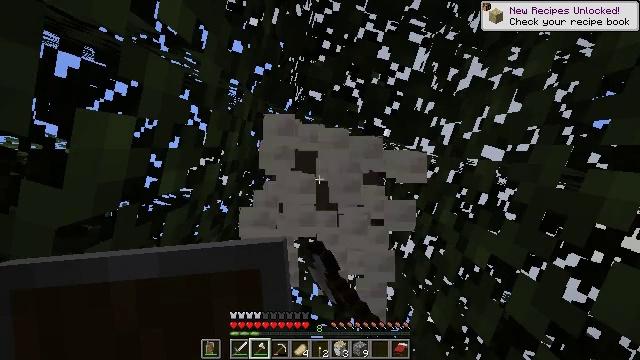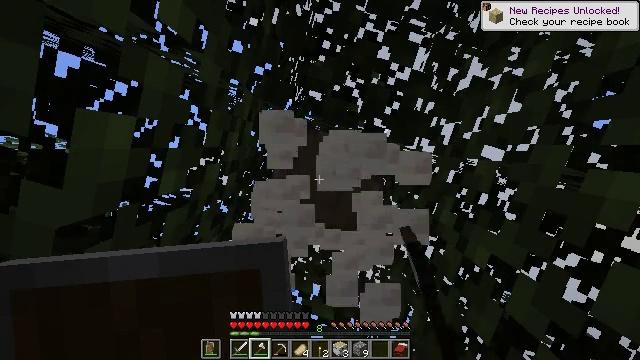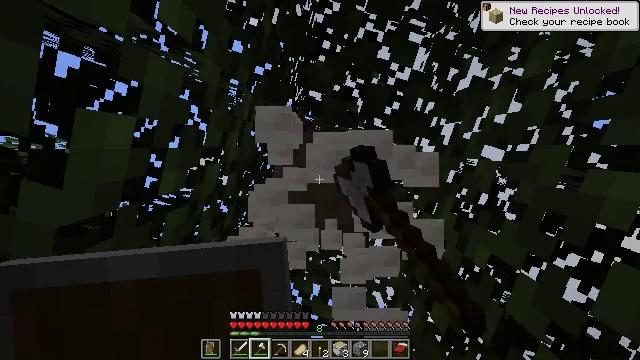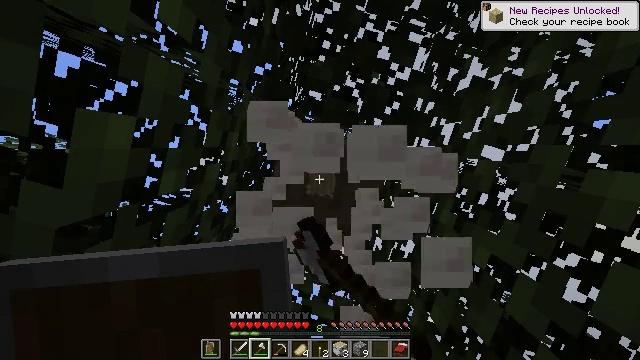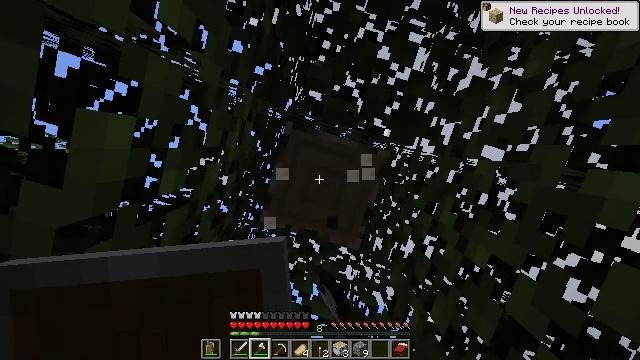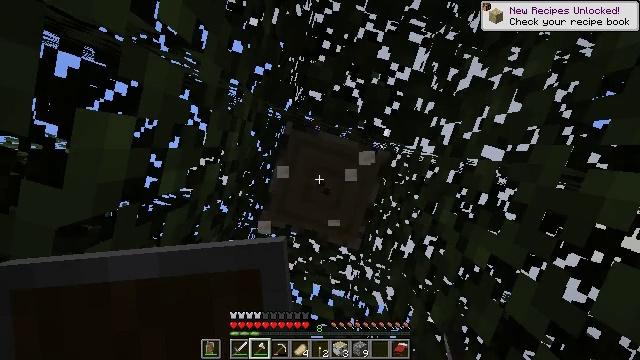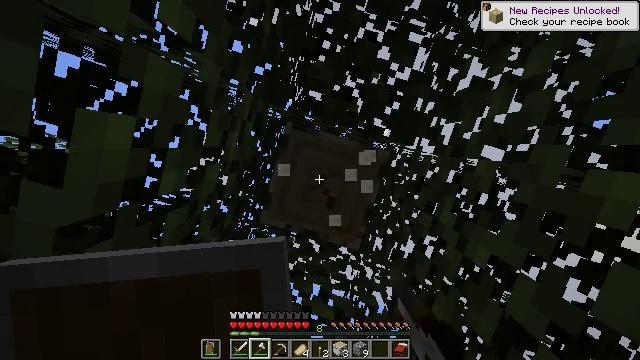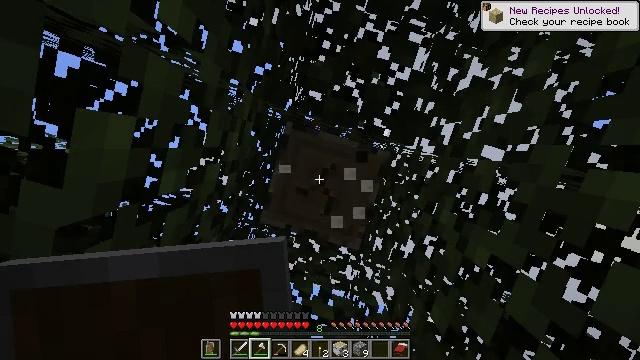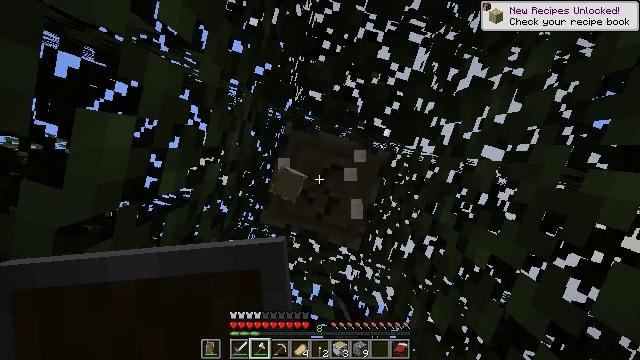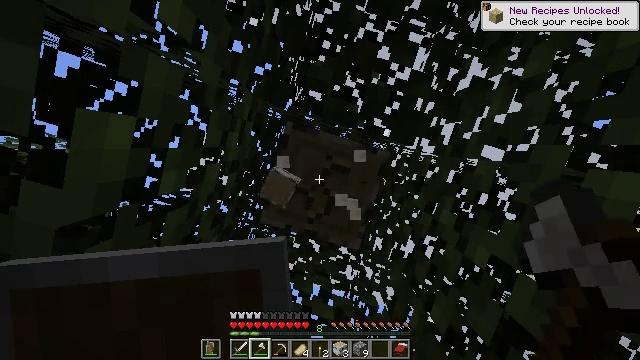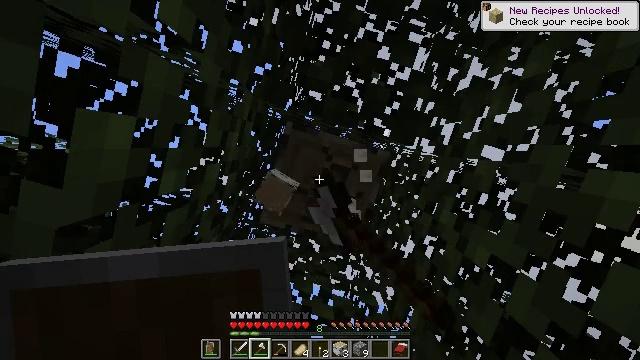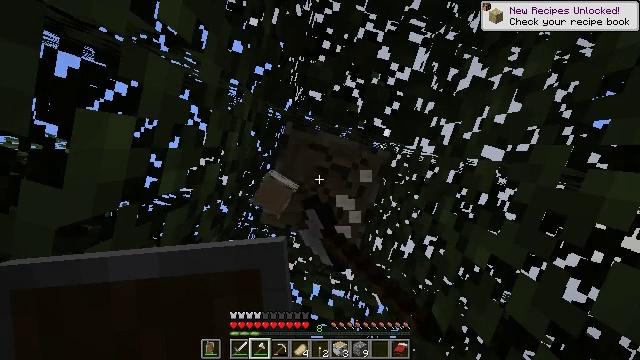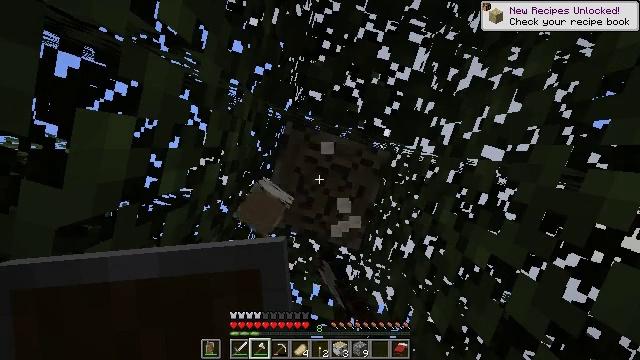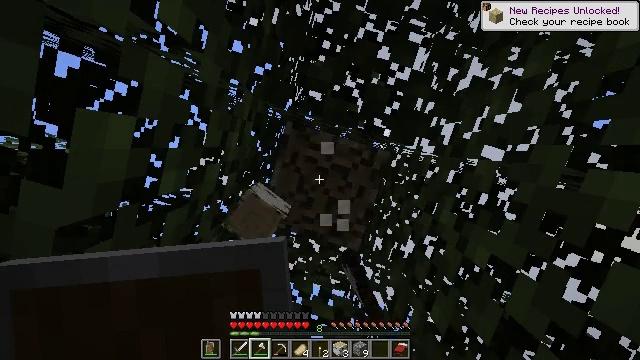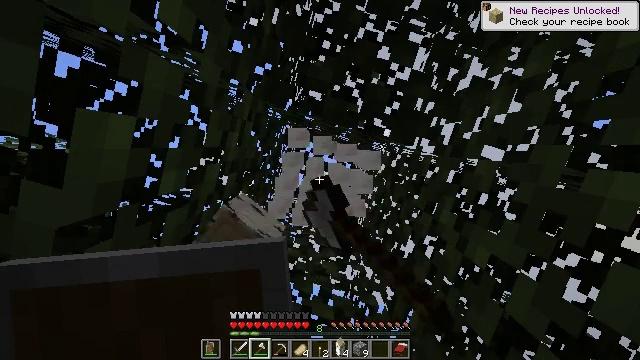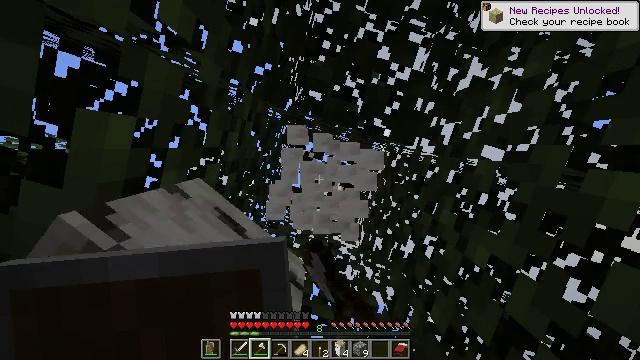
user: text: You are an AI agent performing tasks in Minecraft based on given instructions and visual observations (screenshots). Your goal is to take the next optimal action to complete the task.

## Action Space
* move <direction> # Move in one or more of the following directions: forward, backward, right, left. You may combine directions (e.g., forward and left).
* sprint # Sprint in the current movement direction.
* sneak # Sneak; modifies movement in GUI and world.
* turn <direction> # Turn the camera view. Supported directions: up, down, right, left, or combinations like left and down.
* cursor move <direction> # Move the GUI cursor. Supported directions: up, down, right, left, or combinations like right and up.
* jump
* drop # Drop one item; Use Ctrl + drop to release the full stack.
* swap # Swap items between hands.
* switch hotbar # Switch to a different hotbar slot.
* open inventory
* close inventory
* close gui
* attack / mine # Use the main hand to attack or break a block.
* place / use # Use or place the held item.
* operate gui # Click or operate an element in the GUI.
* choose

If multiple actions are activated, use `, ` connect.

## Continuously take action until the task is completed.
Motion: motion action
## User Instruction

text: Chop down the birch log.
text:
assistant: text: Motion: attack / mine
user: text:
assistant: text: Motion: attack / mine
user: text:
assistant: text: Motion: attack / mine
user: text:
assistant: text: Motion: attack / mine
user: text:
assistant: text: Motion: attack / mine
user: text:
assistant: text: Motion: attack / mine
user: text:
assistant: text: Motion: attack / mine
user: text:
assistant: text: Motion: attack / mine
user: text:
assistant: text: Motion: attack / mine
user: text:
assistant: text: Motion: attack / mine
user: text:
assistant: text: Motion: attack / mine
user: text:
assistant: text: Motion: attack / mine
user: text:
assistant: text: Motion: attack / mine
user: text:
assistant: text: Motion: attack / mine
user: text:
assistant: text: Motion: attack / mine
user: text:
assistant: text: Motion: attack / mine
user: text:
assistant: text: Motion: attack / mine
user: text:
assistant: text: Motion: attack / mine
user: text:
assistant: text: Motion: attack / mine